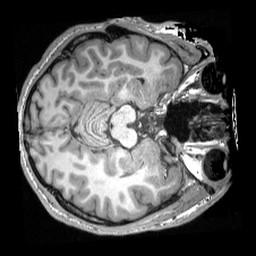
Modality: T1w
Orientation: axial
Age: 19
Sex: male
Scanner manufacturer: siemens
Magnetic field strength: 3 T
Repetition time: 2.3 s
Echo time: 0.00308 s